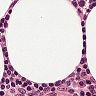
Metastatic tissue present: no